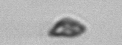
Label: Cryptophyta